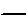
Label: line